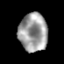
Tissue: prostate
Cell type: Epithelial cells
Senescence score: 0.3249
Nuclear area (px): 1073
Mean DAPI intensity: 157.167